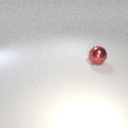
large red metal sphere